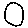
Label: circle